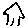
Label: house